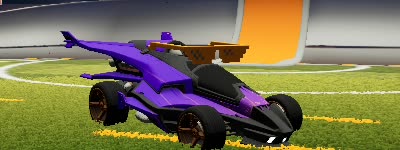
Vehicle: aftershock